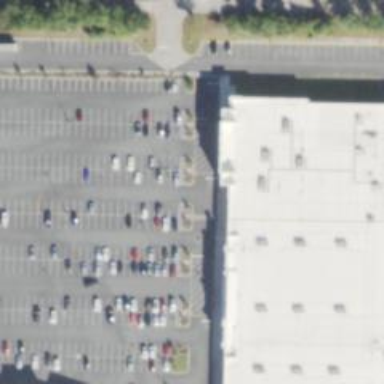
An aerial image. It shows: Parking space.